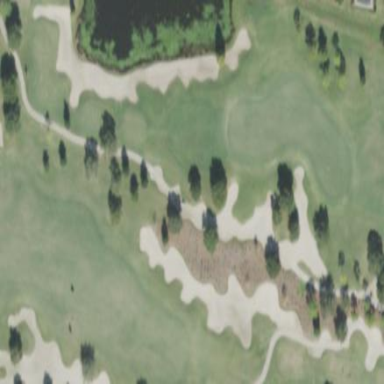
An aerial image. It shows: Golf bunker filled with natural sand.